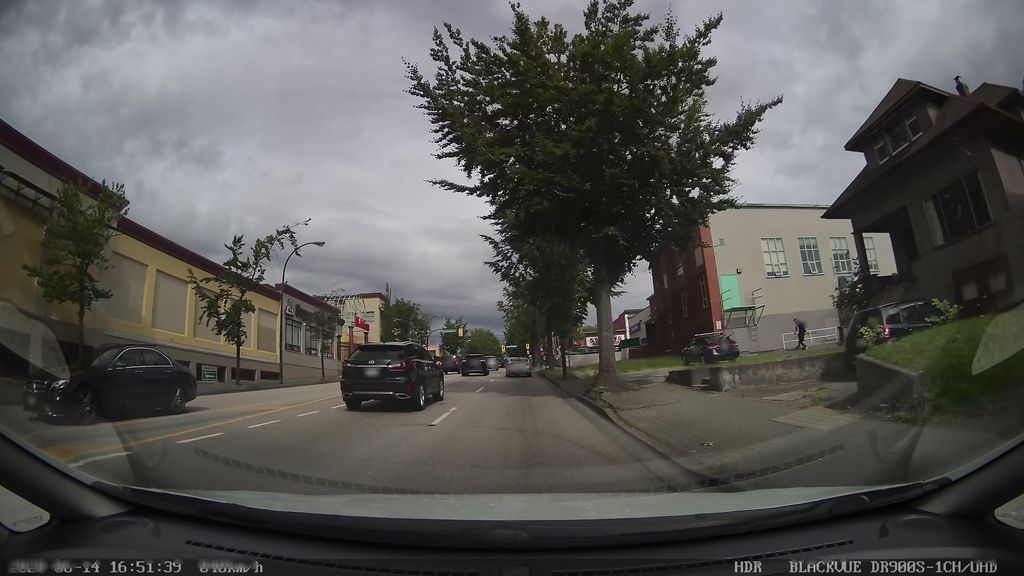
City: vancouver